Question: PHP & Zend Noob here
I've downloaded the skeleton project from here: 'https://github.com/zendframework/ZendSkeletonApplication'
Say i want to open a new page that simply displays text if click on the "ZF2 Development Portal" button(bottom left green button) on the page that launches --- how do i do this? See image:

I've read through this tutorial, but i'm not sure how the model, view, or controller are actually launched? See tutorial: 'http://blog.wilgucki.pl/2012/07/tworzenie-modulw-w-zend-framework-2.html'
From looking at the code, i know that i will have to change this line of code:
'''
<div class="span4">
<h2><?php echo $this->translate('Follow Development') ?></h2>
<p><?php echo sprintf($this->translate('Zend Framework 2 is under active development. If you are interested in following the development of ZF2, there is a special ZF2 portal on the official Zend Framework website which provides links to the ZF2 %swiki%s, %sdev blog%s, %sissue tracker%s, and much more. This is a great resource for staying up to date with the latest developments!'), '<a href="http://framework.zend.com/wiki/display/ZFDEV2/Home">', '</a>', '<a href="http://framework.zend.com/zf2/blog">', '</a>', '<a href="http://framework.zend.com/issues/browse/ZF2">', '</a>') ?></p>
<p><a class="btn btn-success" href="http://framework.zend.com/zf2" target="_blank"><?php echo $this->translate('ZF2 Development Portal') ?> &raquo;</a></p>
</div>
'''
More specifically this line:
'''
<p><a class="btn btn-success" href="http://framework.zend.com/zf2" target="_blank"><?php echo $this->translate('ZF2 Development Portal') ?> &raquo;</a></p>
'''
but i'm really confused as to what i'm supposed to change it to in order to launch a new page. Any ideas?
Thanks in advance!
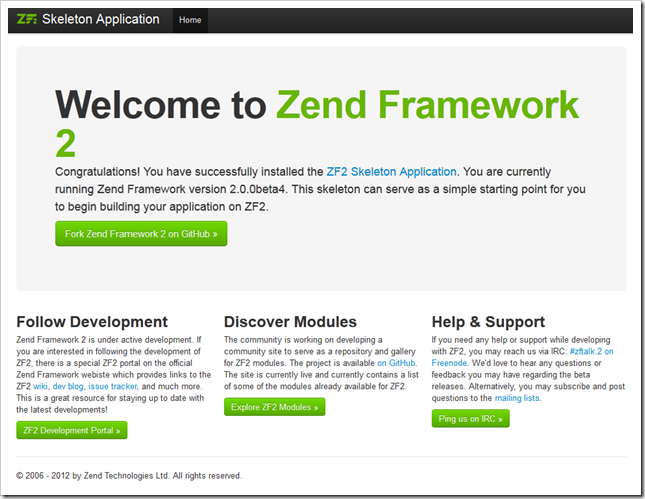
Answer: You need to learn how ZF2 works first.
Create a controller in a controller folder ( PageController.php )
inside create a controller class
and create a method as the doc says.
'''
function HelloAction(){
return "Hello world";
}
'''
create a link that navigates to /page/hello/
and you are done.